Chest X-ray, PA view. Patient: 50 years old, sex M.
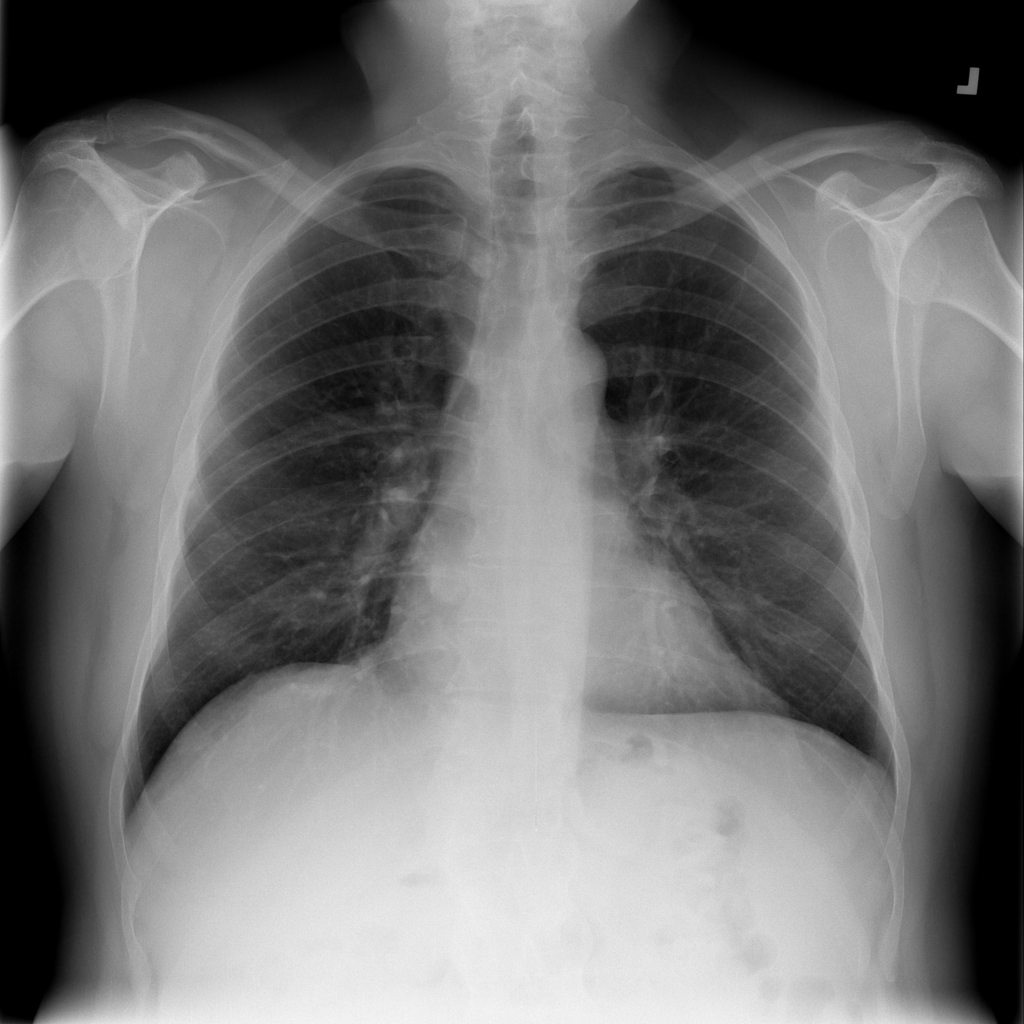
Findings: Infiltration